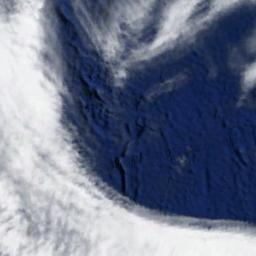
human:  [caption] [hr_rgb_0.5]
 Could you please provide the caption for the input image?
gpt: The stratus clouds are located above the surface of the sea .

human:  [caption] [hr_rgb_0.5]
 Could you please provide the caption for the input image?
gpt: The white cloud is above blue sea .

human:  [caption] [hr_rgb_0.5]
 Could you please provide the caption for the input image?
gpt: A thin cloud of thin clouds floated in the air .

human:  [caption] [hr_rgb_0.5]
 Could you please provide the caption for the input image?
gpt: Large white clouds on the blue sea .

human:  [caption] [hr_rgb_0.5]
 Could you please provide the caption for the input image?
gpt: There are white clouds over a blue sea .